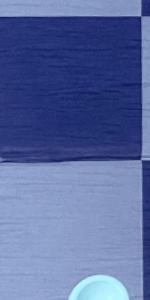
Label: Empty